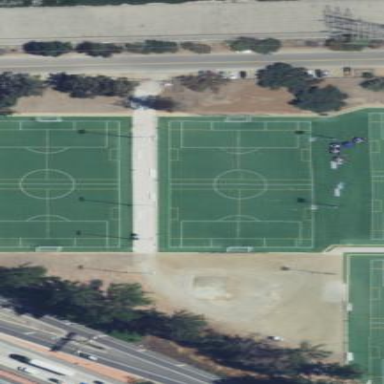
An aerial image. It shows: Soccer pitch designated for leisure and sports activities.